Question: What would be the best, most portable, simplest way to create a GUI-like feeling in the command line?
Basically I'm asking for a library that allows you to change background and text colors, have a text input area on the bottom of the console, and be able to edit a certain area in the command line without having to clear the whole screen. Does such a library exist?

Thank you.
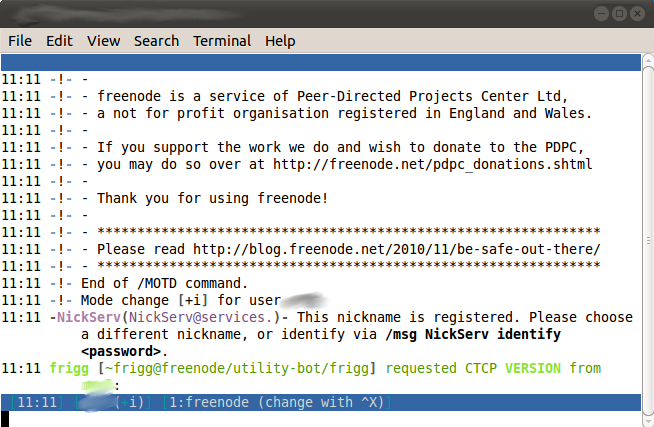
Answer: You could use <URL>